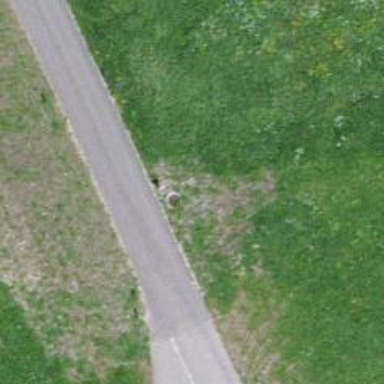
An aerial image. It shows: Well-maintained track road with grade 1 tracktype.